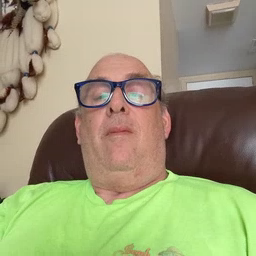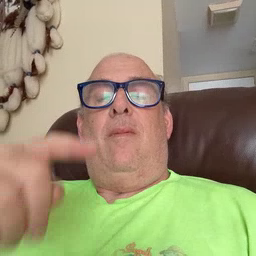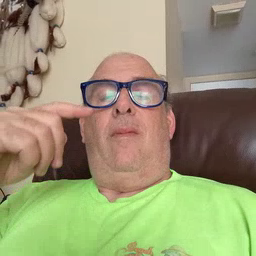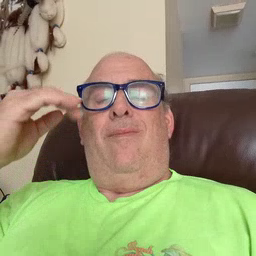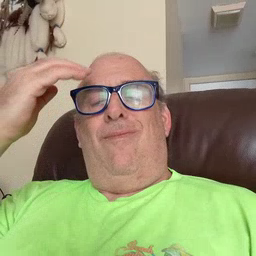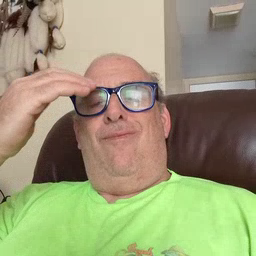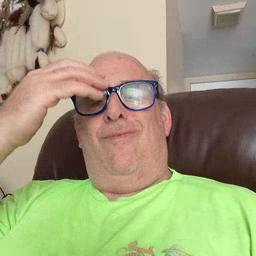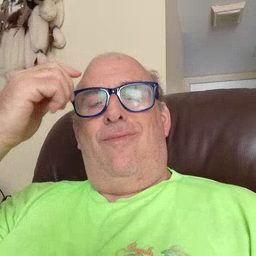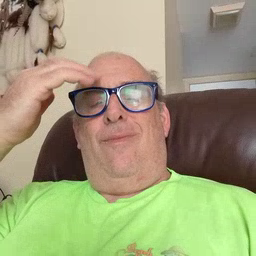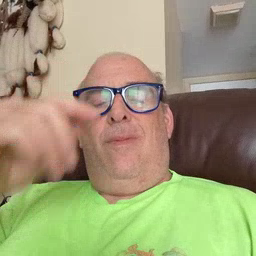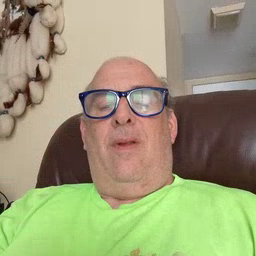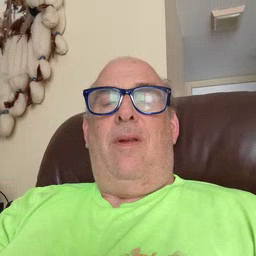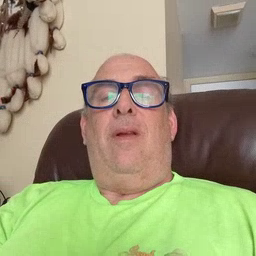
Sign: think